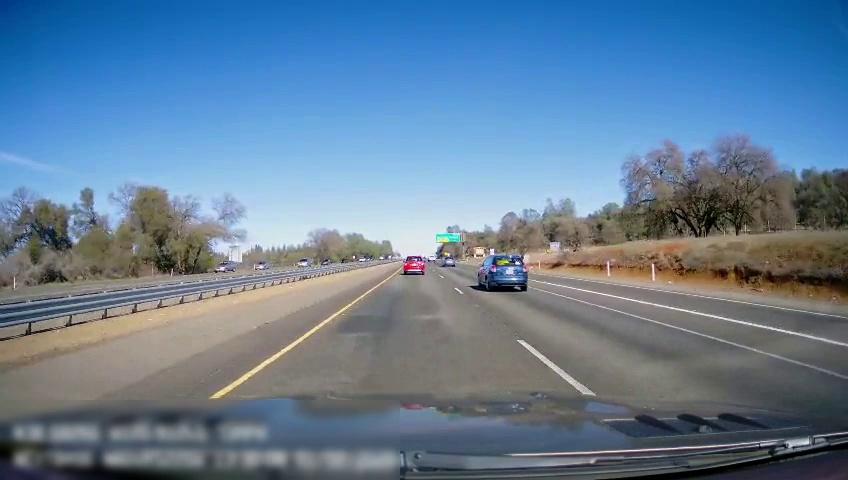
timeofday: Day
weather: Sunny
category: Drivable Space
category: Drivable Space
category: Vehicles | Car
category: Vehicles | Car
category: Vehicles | SUV
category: Vehicles | Car
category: Vehicles | Car
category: Vehicles | Car
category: Lanes | Current Lane
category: Lanes | Current Lane
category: Lanes | Alternate Lane
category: Lanes | Alternate Lane
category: Lanes | Alternate Lane
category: Traffic | Signs